Question: Count the number of objects in the diagram.
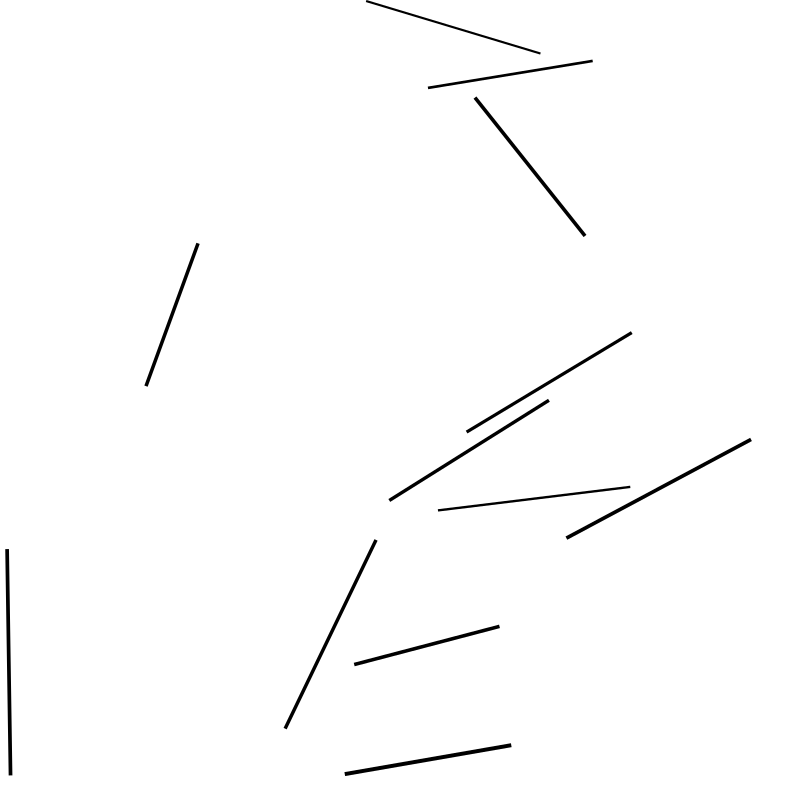
Answer: 12